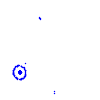
Particle: proton